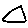
Label: triangle